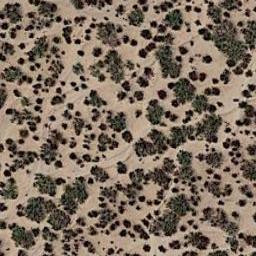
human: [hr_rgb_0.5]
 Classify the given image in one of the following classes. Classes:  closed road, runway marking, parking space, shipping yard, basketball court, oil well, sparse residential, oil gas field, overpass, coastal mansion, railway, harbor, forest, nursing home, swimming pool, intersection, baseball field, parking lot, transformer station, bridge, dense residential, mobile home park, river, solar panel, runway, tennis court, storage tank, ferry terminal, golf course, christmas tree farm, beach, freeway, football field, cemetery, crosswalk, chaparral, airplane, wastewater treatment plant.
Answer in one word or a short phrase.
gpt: chaparral